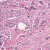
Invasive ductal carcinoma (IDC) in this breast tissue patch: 1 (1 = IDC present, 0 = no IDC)